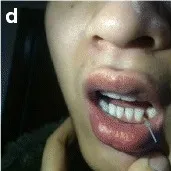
D; The lower left permanent canine was congenitally missing.
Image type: medical_photograph (oral_photograph)